Aerial crown-view tile of a tropical tree (Barro Colorado Island, Panama), acquired 20250217:
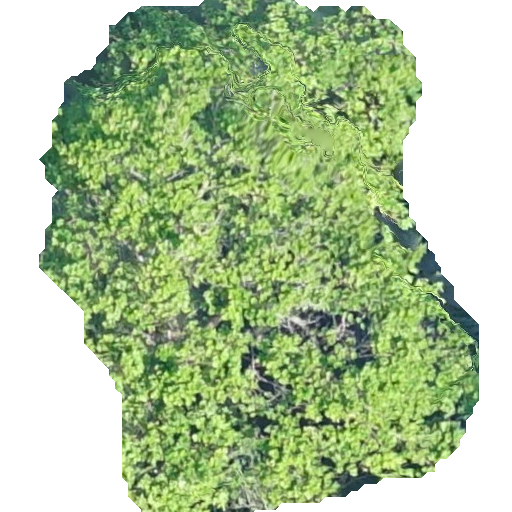
Species: Anacardium excelsum
GBIF accepted scientific name: Anacardium excelsum
Crown area: 256.756 m²